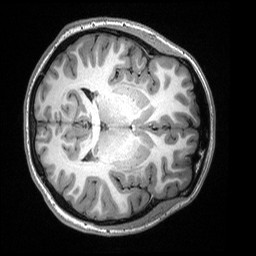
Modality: T1w
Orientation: axial
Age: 21
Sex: female